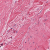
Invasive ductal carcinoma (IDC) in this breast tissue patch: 0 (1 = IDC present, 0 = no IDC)